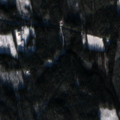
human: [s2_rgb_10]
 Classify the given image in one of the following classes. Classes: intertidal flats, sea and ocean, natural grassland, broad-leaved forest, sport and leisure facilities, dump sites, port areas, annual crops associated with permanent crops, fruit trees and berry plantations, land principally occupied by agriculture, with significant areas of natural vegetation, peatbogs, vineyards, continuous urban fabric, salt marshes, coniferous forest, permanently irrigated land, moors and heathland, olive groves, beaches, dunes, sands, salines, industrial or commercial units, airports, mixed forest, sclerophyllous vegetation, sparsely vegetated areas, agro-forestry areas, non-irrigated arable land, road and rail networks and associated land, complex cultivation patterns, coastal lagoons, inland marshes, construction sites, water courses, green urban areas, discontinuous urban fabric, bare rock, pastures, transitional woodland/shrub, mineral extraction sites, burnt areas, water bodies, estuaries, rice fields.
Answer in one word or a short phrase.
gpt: coniferous forest, mixed forest